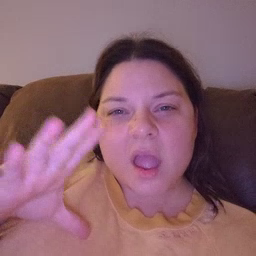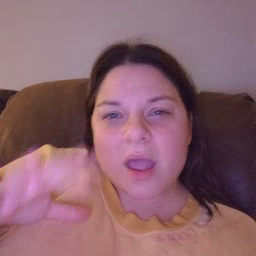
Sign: fine